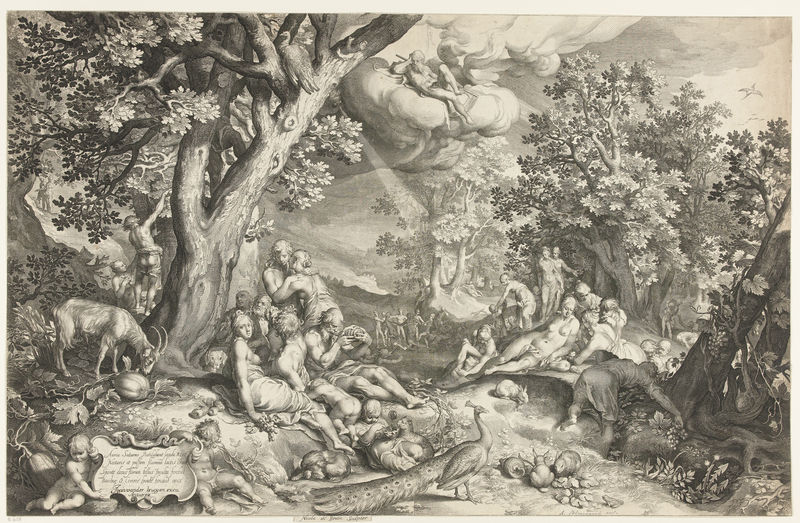
Titel: Gouden Eeuw
Künstler: Nicolaes de Bruyn
Standort: Amsterdam
Institution: Rijksmuseum
Schlagwörter: men, people, women, painting, sitting, woman, print, angels, cloud, clouds, fruit, life, man, naked, nude, tree, nature, trees, forest, light, path, plants, drawing, animals, bird, dog, etching, peacock, birds, roots, children, cherubs, human, leaves, trunk, cat, inscription, engraving, animal, breasts, god, forrest, sleeping, baby, goat, humans, nnude, recline, vines, sign, picnic, infant, oak, flora, melon, pumpkin, tress, boobs, tits, squash, rabbit, vulture, ray, fauna, orgy, tit, gourds, bachanalia, peafowl